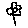
Label: flower